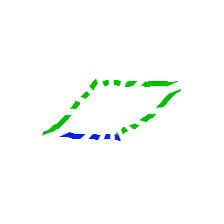
Shape: parallelogram